Question: Count the number of objects in the diagram.
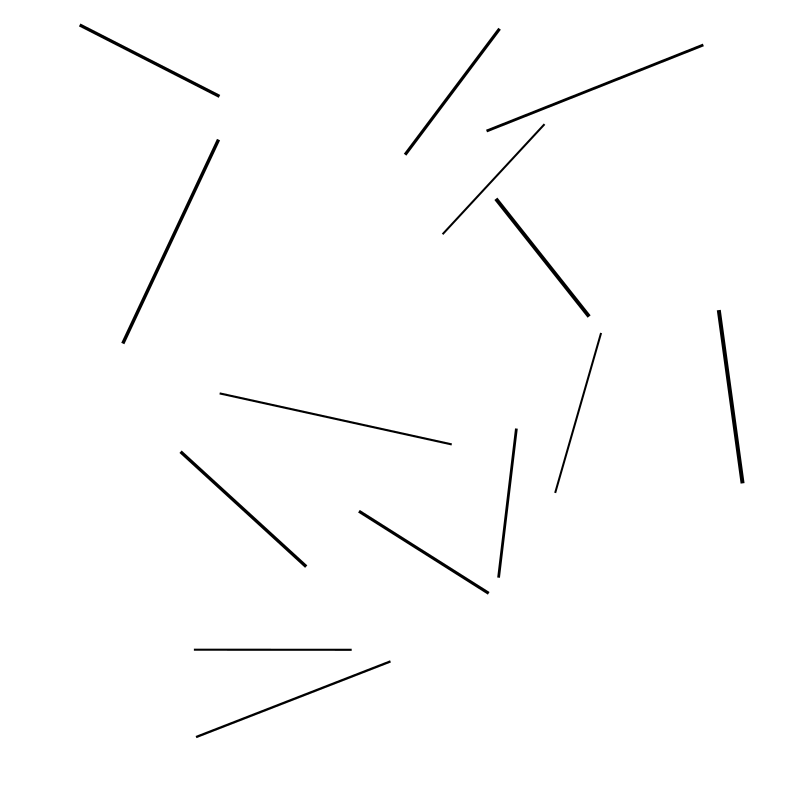
Answer: 14